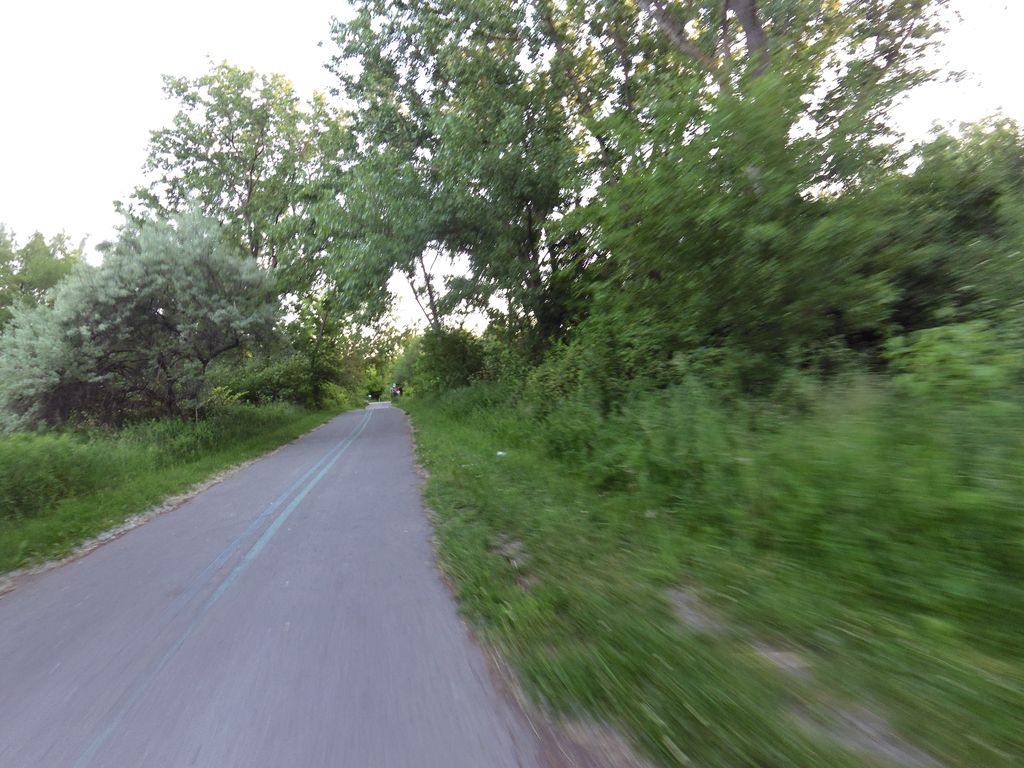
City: toronto